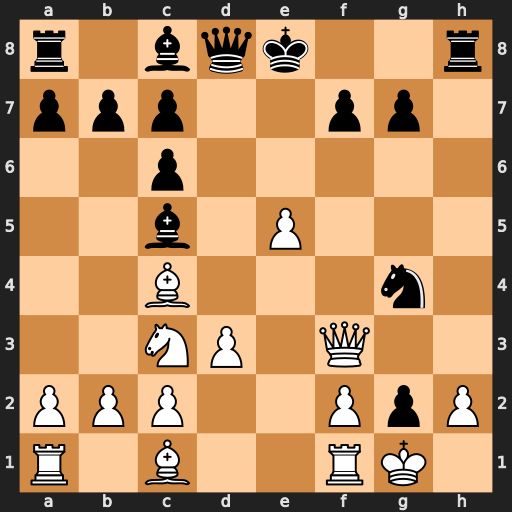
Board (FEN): r1bqk2r/ppp2pp1/2p5/2b1P3/2B3n1/2NP1Q2/PPP2PpP/R1B2RK1
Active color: w
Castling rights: kq
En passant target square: -
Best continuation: Qxf7#